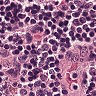
Metastatic tissue present: no